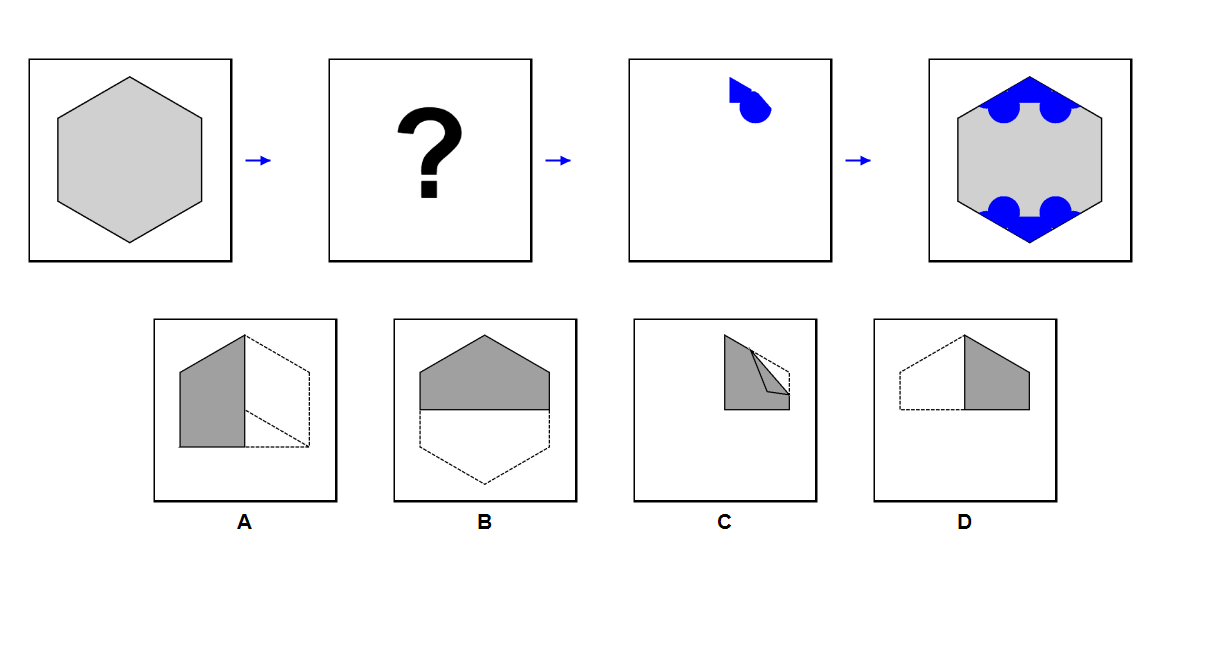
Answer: A